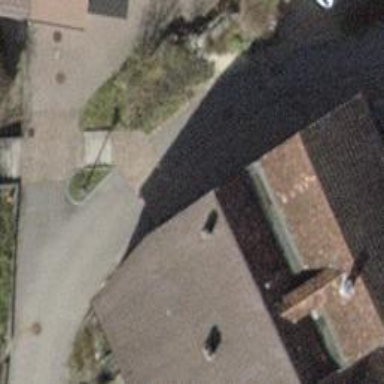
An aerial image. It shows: Set of concrete steps.